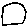
Label: square